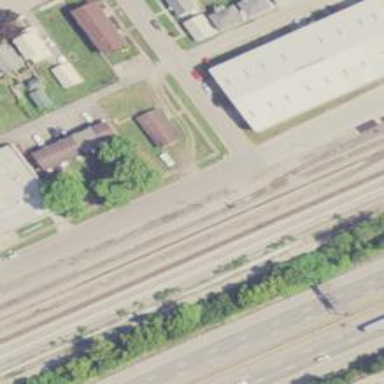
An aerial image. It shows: Railway yard used for servicing trains.